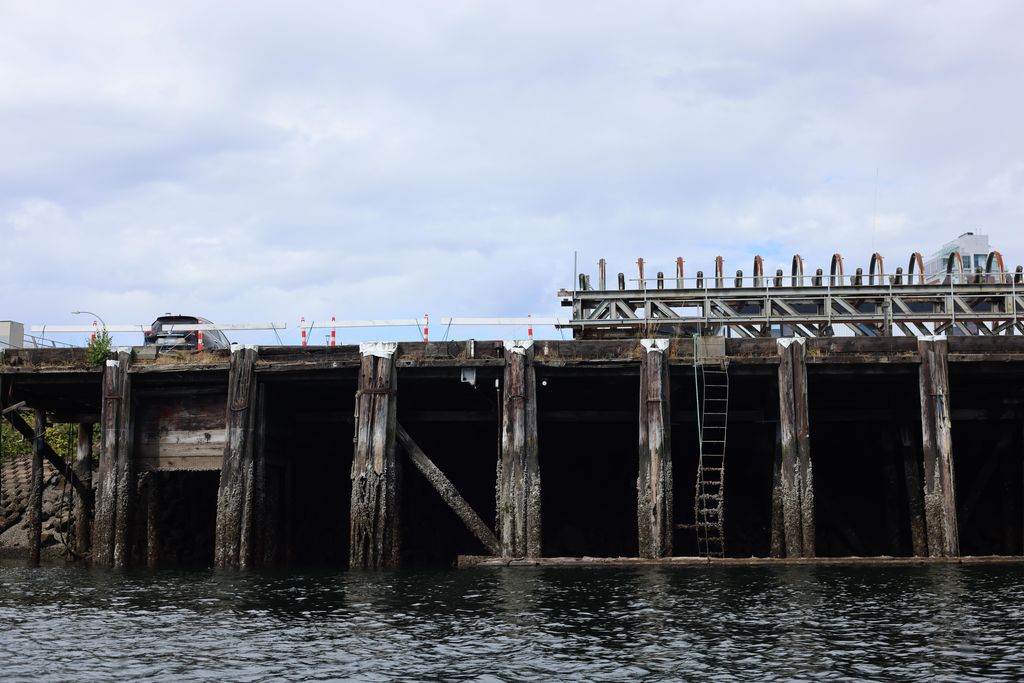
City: victoria